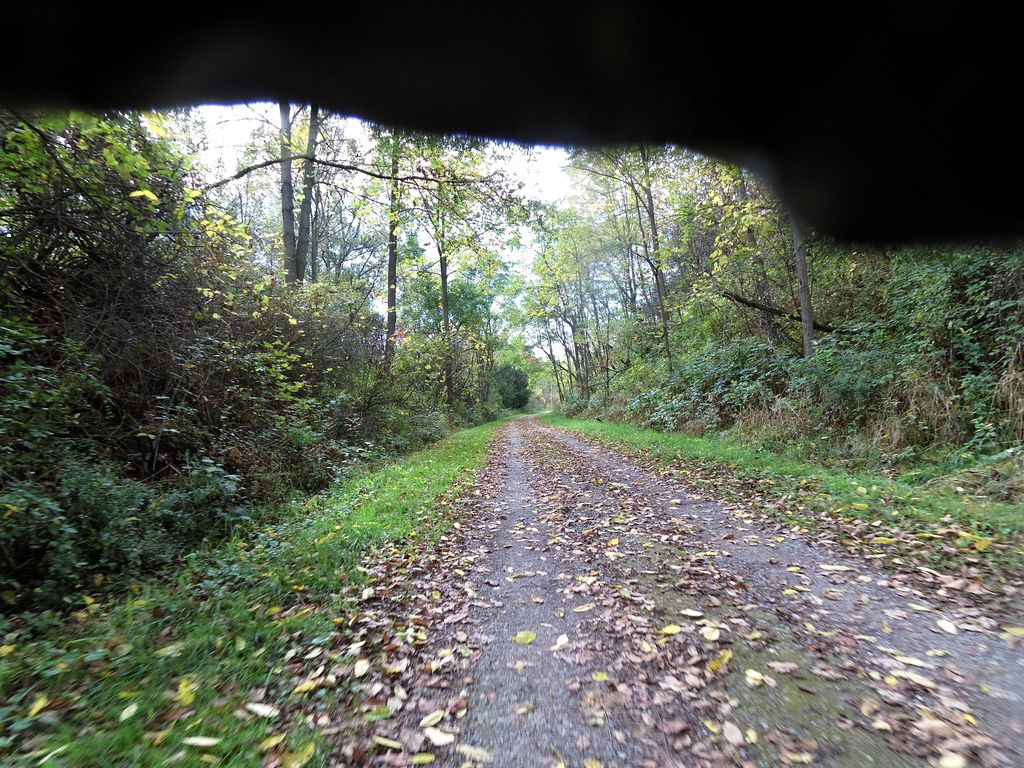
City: hamilton